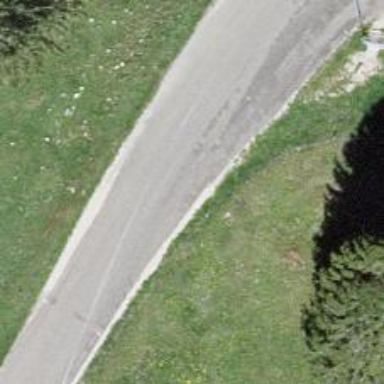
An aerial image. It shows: Unclassified road.